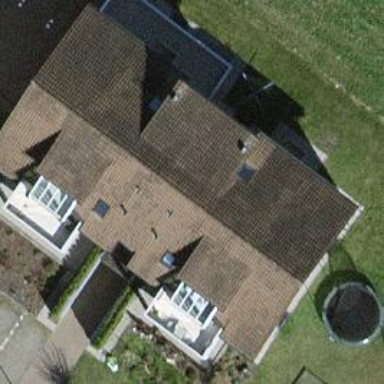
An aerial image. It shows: Building with gabled roof made of brown roof tiles. The roof is oriented along the structure.